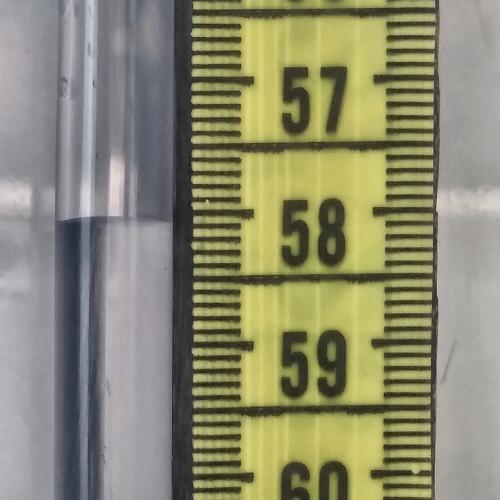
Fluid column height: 58.1 cm